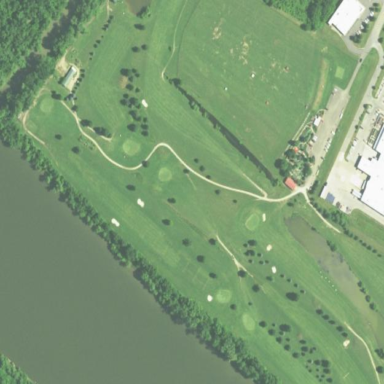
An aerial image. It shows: Golf course surrounded by greenery.